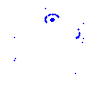
Particle: kaon